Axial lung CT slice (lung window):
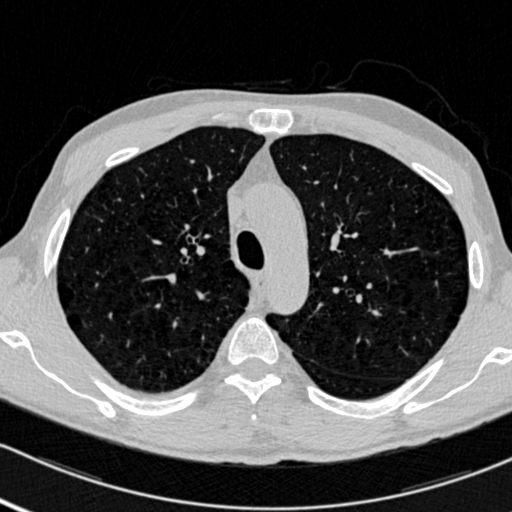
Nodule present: no